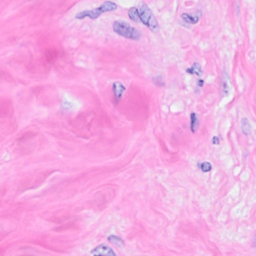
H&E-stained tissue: Breast